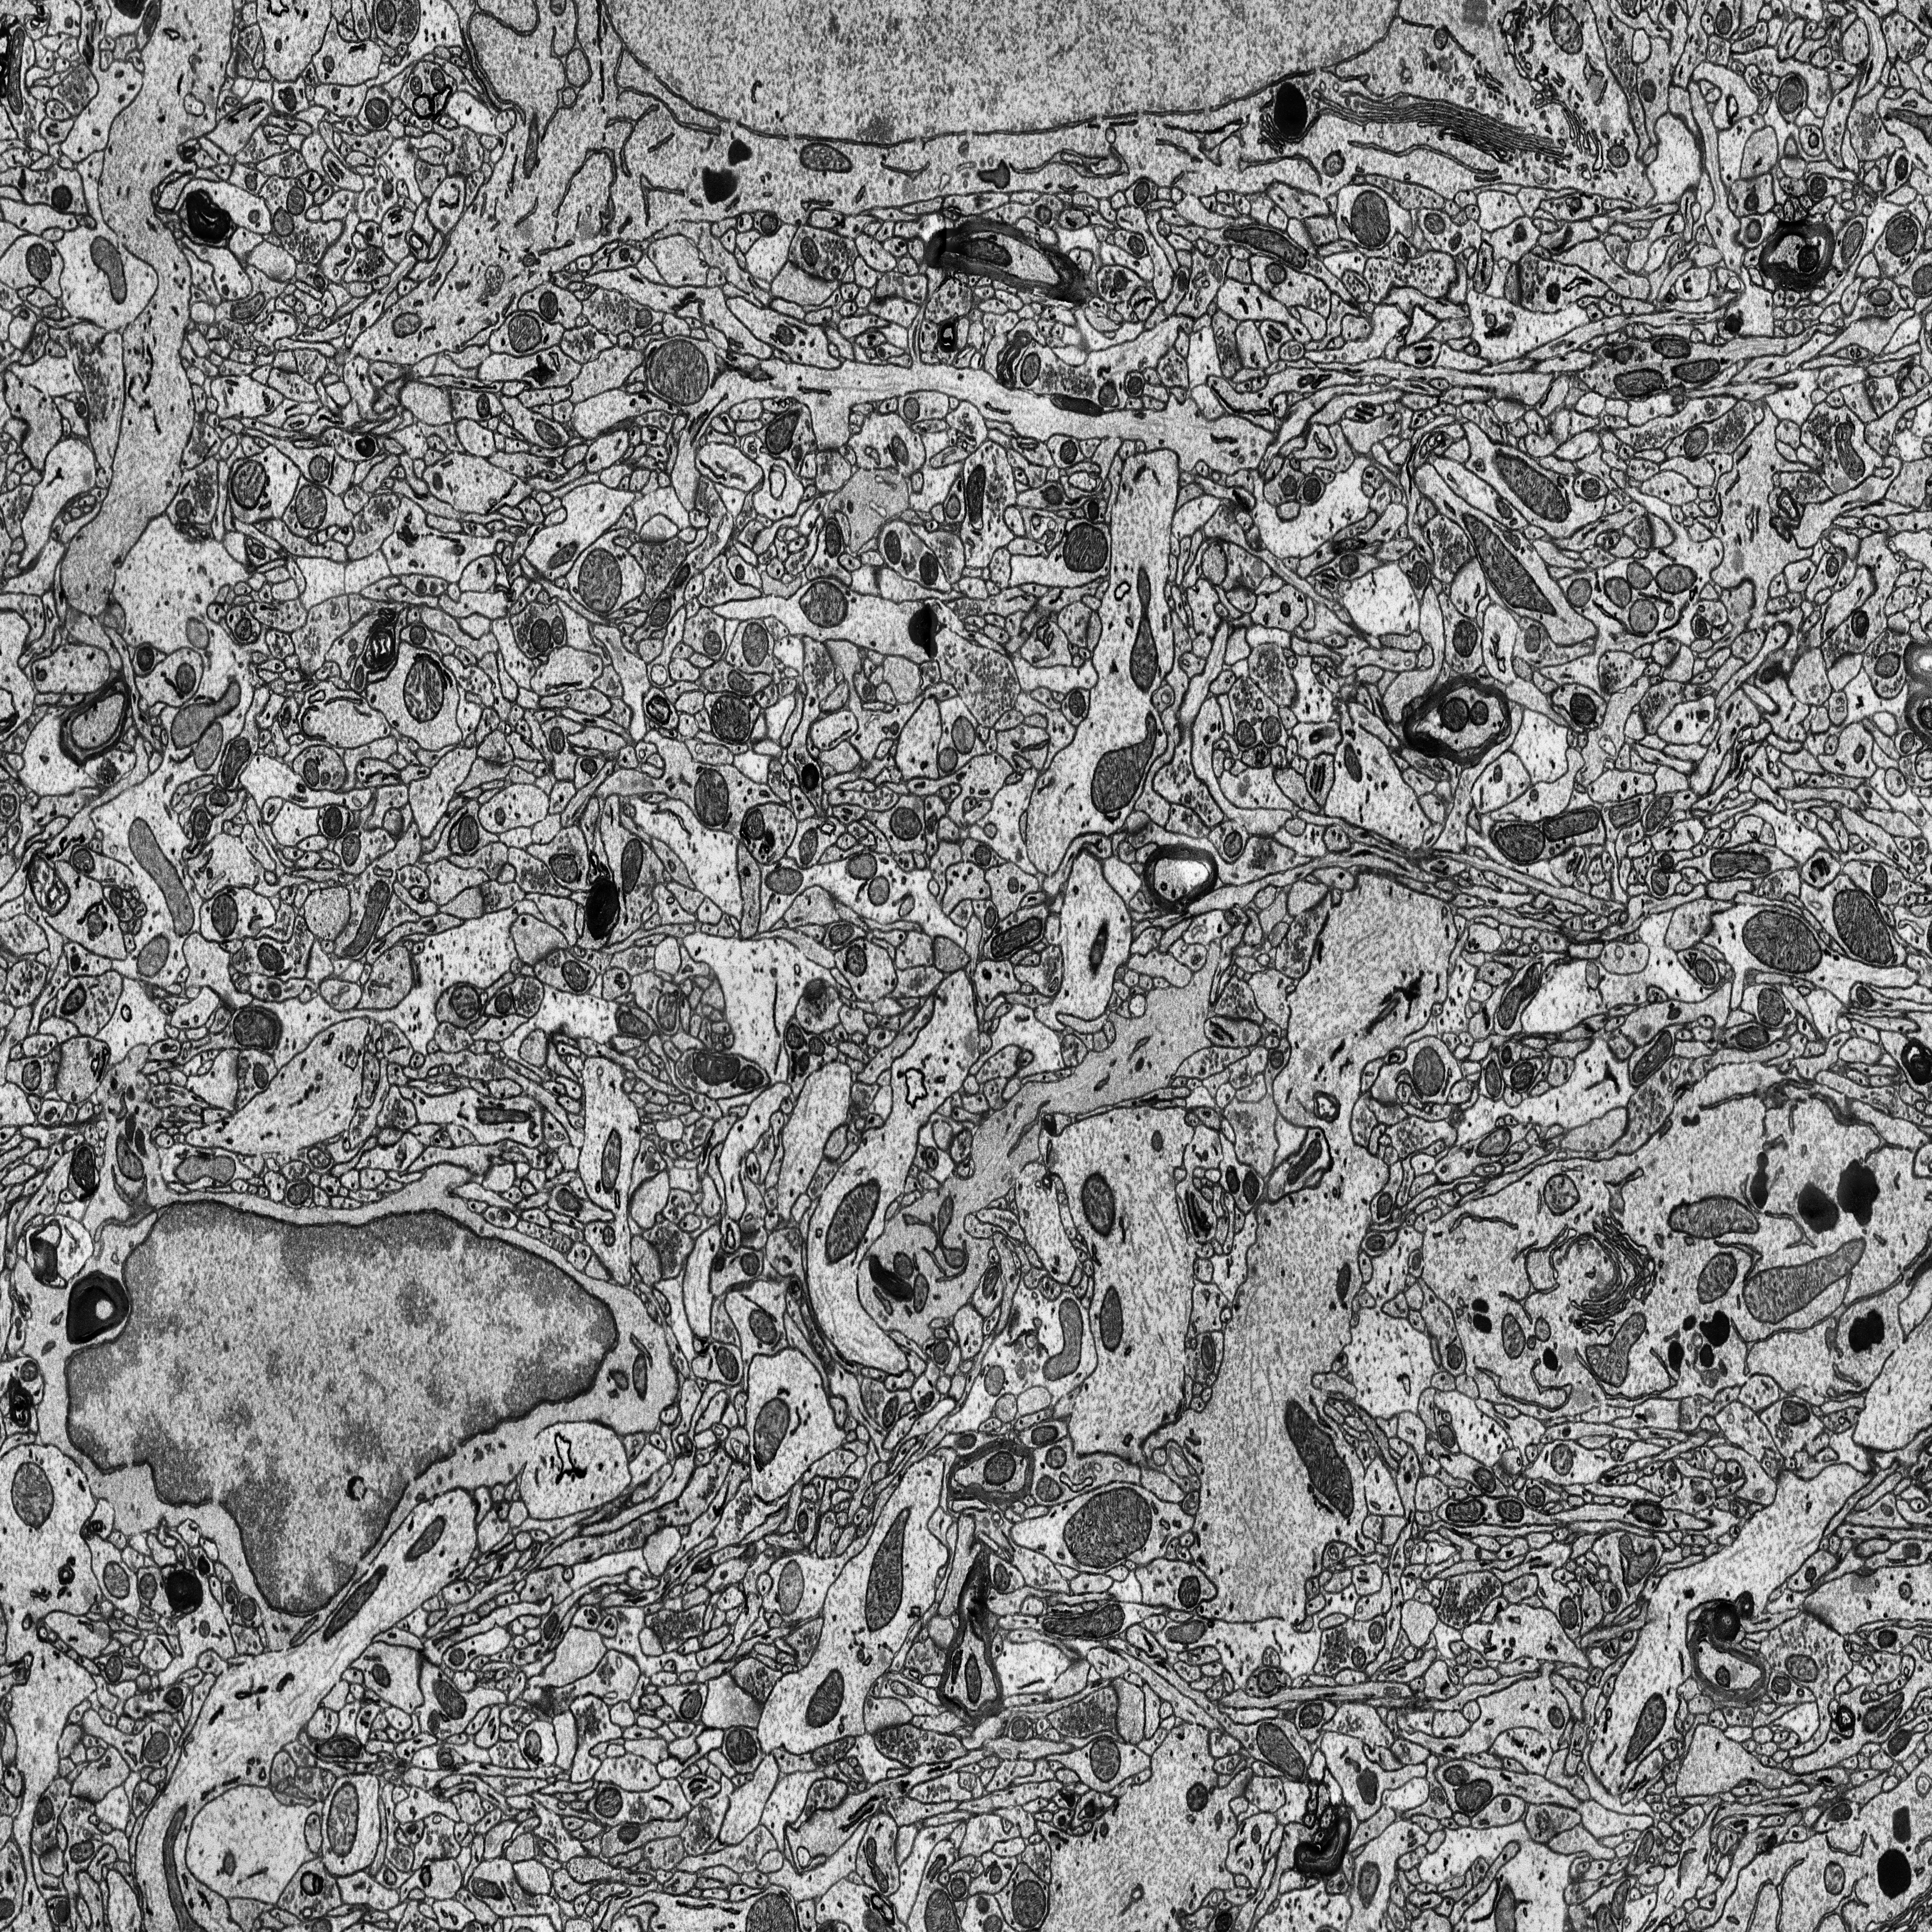
Electron microscopy slice of rat cortex tissue
Slice depth (z): 68
Mitochondria instances in slice: 380